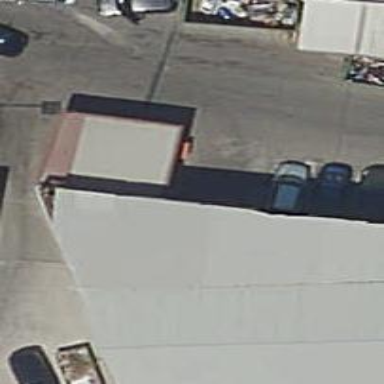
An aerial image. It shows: Industrial building.